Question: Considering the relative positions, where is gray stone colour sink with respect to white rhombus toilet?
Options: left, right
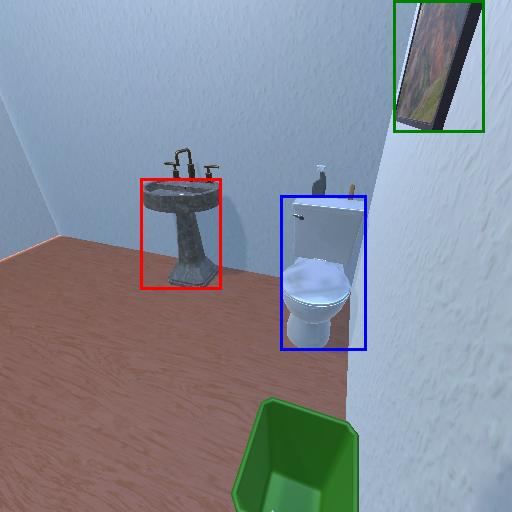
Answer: left